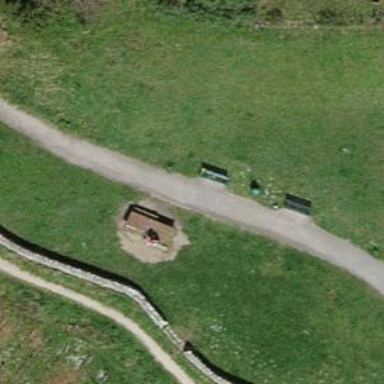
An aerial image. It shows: Picnic table located in leisure land area.